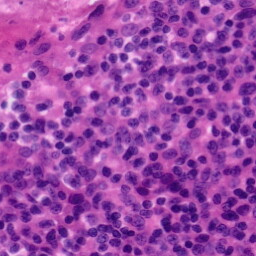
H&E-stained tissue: Tonsil